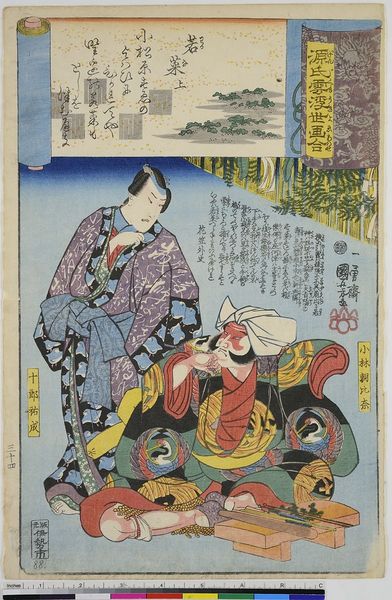
Titel: Wakana jo, Blatt 34 aus der Serie: Genji Wolken zusammen mit Ukiyo-e
Künstler: Utagawa Kuniyoshi
Standort: Hamburg
Institution: Museum für Kunst und Gewerbe Hamburg
Schlagwörter: blau, gelb, schwarz, tisch, rot, figur, person, holzschnitt, schrift, violett, farn, gestalt, asien, druckgraphik, druckgrafik, literatur, asiatisch, tracht, schriftrolle, zeit, farbholzschnitt, kimono, volkstracht, edo, charaktere, reproduktionen, druckerzeugnisse, tierornamente, ukiyo, lit, literarische, genji